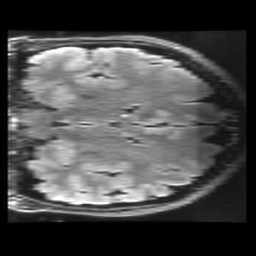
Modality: FLAIR
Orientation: coronal
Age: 25
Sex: female
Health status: healthy
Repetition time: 12 s
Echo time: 0.09782 s